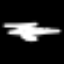
Label: frog